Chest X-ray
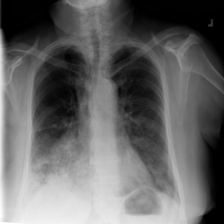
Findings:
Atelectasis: negative
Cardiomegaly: negative
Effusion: negative
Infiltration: negative
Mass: negative
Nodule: negative
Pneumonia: negative
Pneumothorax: negative
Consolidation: negative
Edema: negative
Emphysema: negative
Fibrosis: negative
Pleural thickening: negative
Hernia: negative